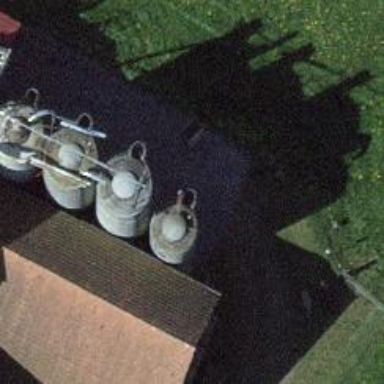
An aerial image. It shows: Silo.